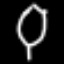
Label: leaf